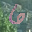
Label: 6